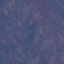
Land use / land cover class: HerbaceousVegetation